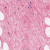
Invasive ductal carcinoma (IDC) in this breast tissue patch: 0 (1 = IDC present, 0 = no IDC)